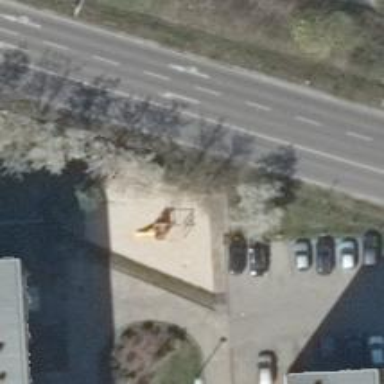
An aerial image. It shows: Playground area for leisure land.